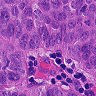
Metastatic tissue present: yes